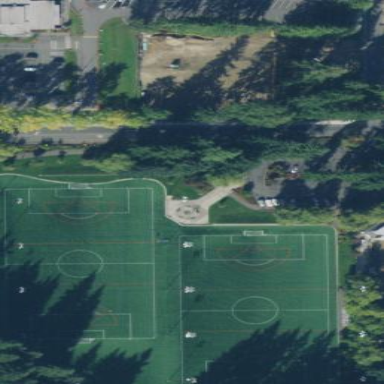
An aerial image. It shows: Artificial turf soccer pitch for leisure sports.